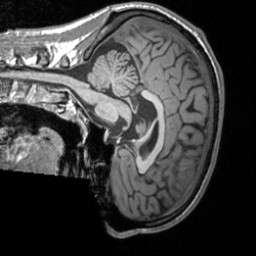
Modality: T1w
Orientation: sagittal
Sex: male
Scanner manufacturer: siemens
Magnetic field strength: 3 T
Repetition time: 1.9 s
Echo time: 0.00226 s